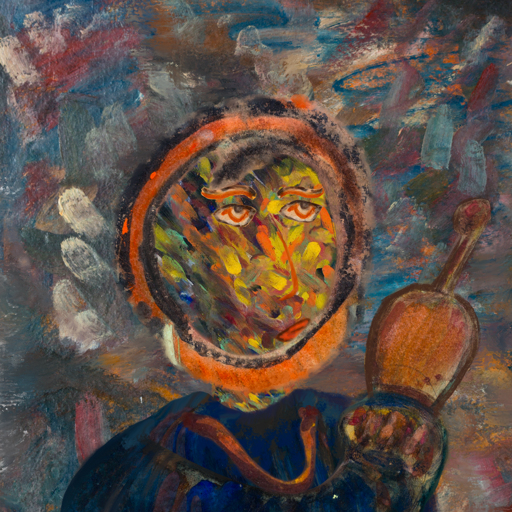
Background: Boggyland, Head And Neck Side: An_Impression, Face Side: Experience, Bust: Pipe, Hair Side: Childish, Head Accessory: Blank, Second Necklace: Comrade, Necklace: Blank, Baby: Blank